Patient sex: F
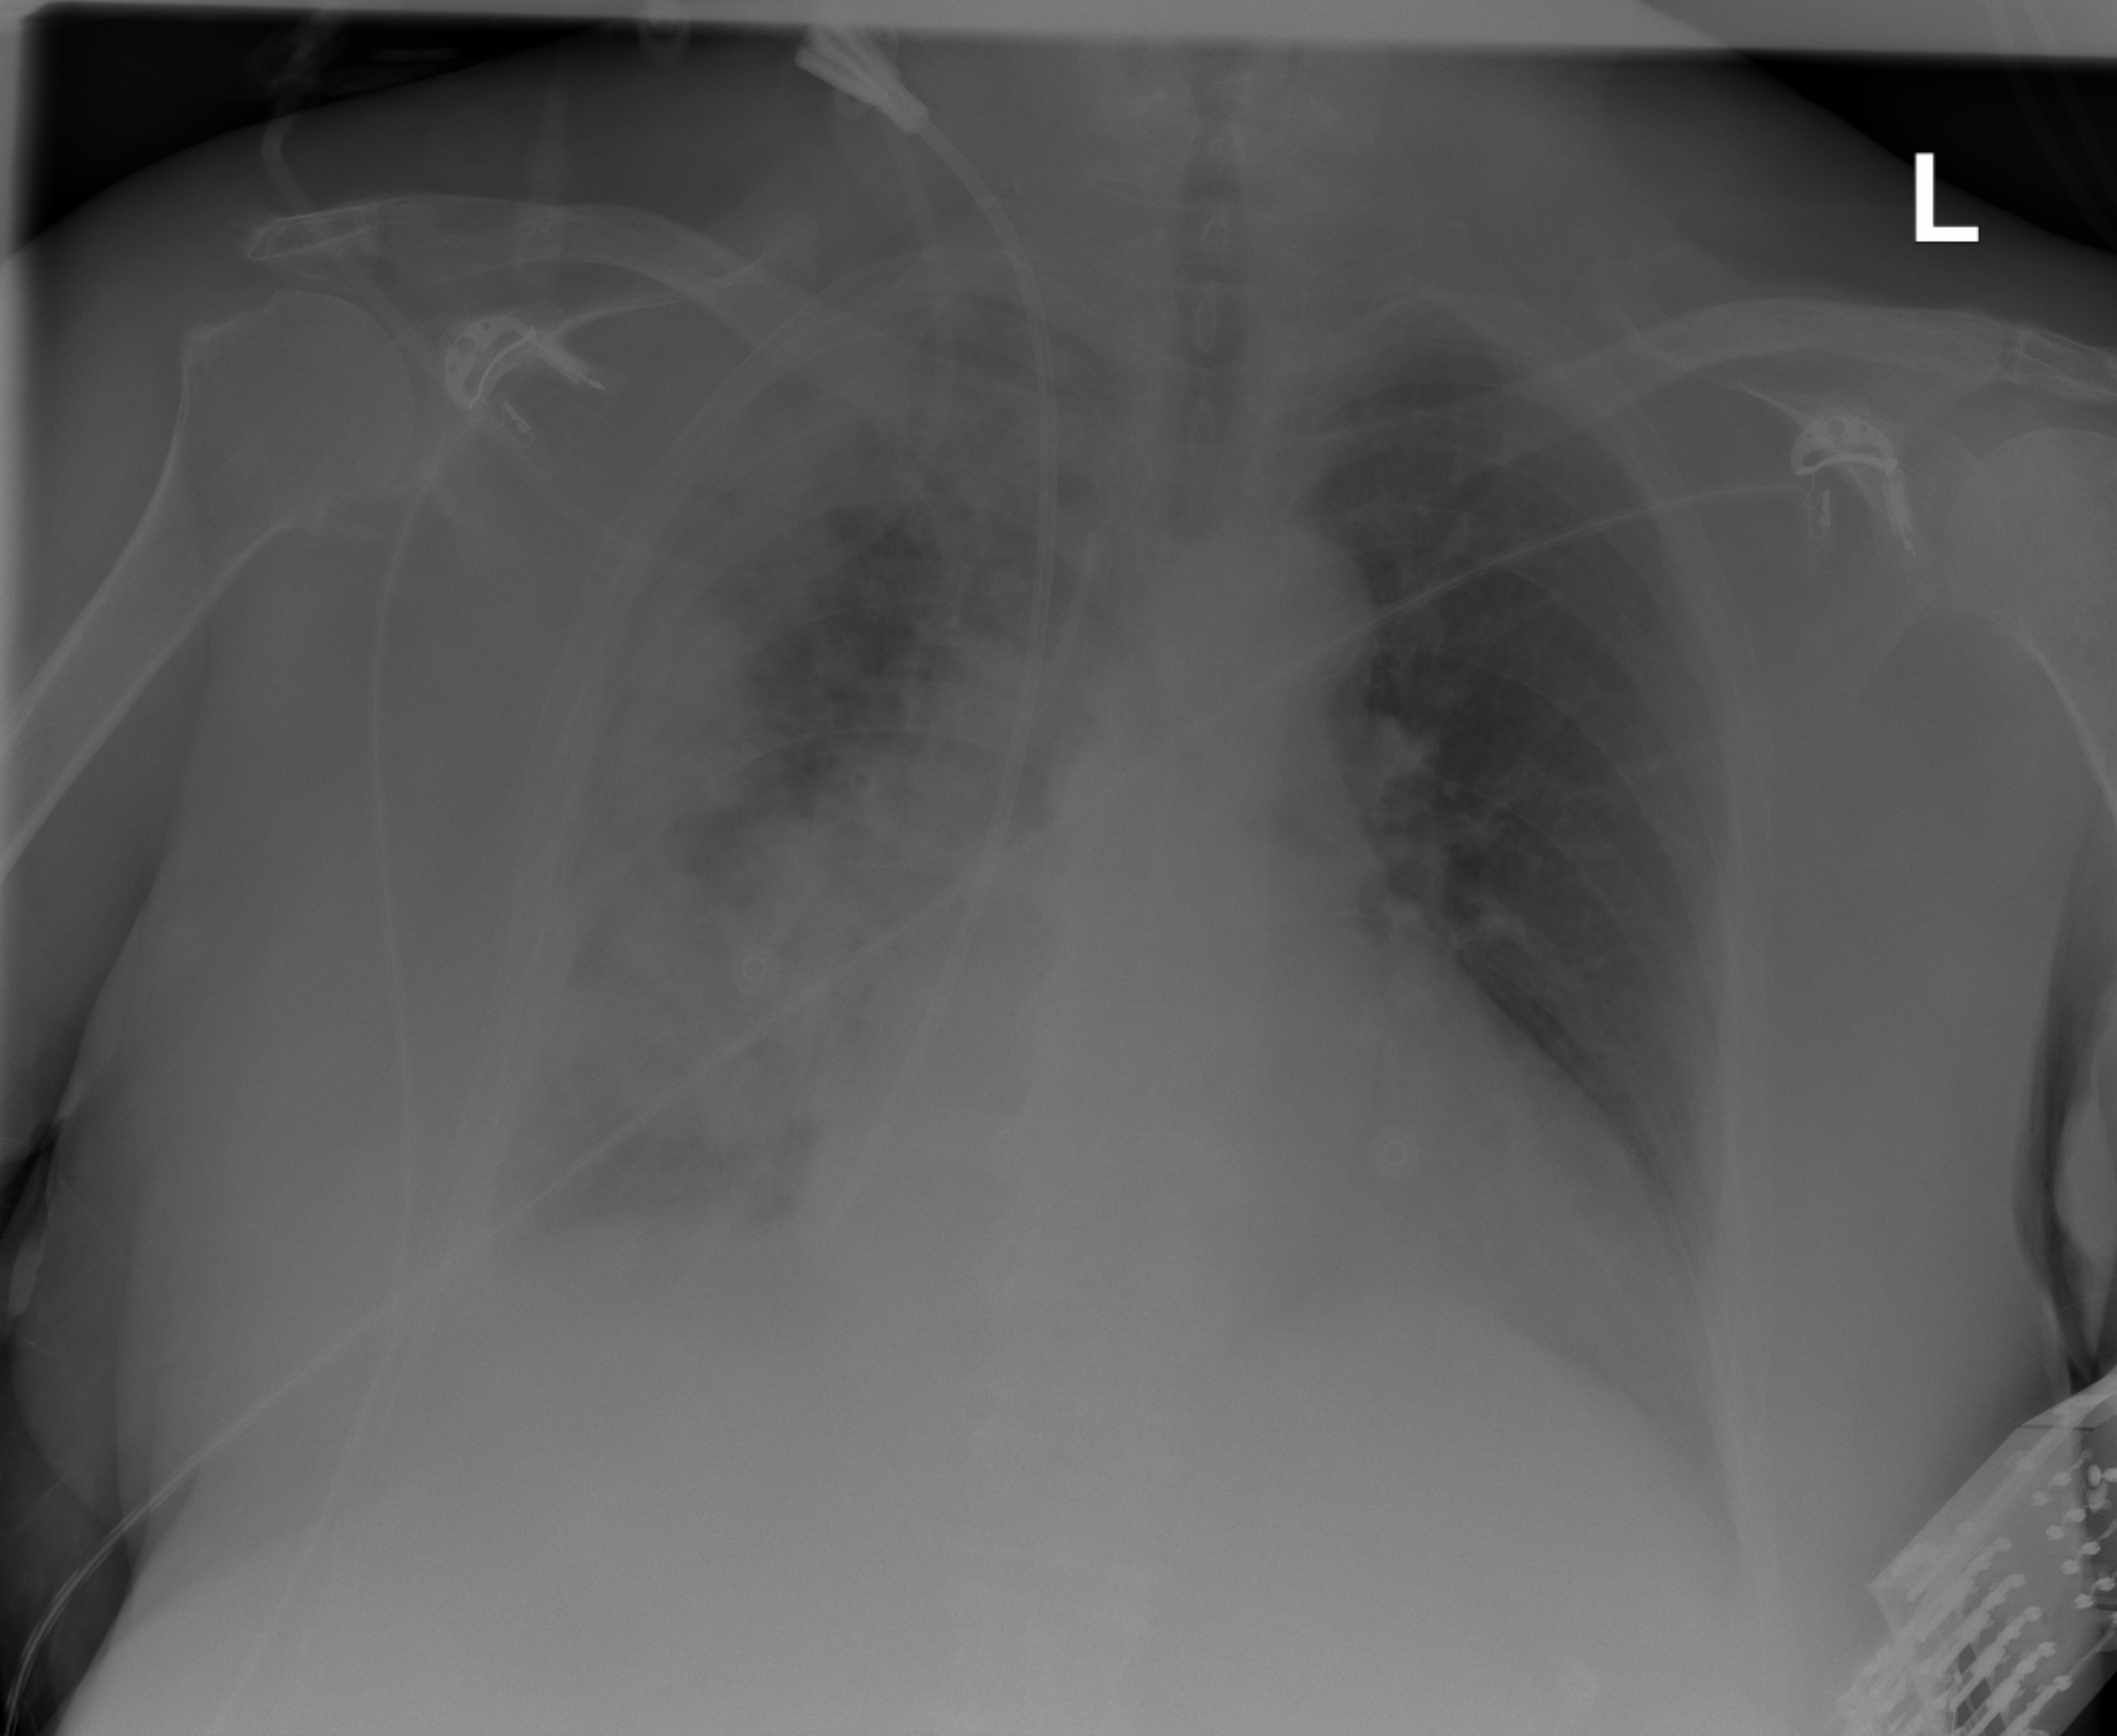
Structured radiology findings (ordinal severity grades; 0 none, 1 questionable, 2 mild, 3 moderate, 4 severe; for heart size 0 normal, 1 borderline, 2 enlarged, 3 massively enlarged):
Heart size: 0
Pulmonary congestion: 0
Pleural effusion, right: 1
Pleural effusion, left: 0
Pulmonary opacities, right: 3
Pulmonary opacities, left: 0
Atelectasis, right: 0
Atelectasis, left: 0